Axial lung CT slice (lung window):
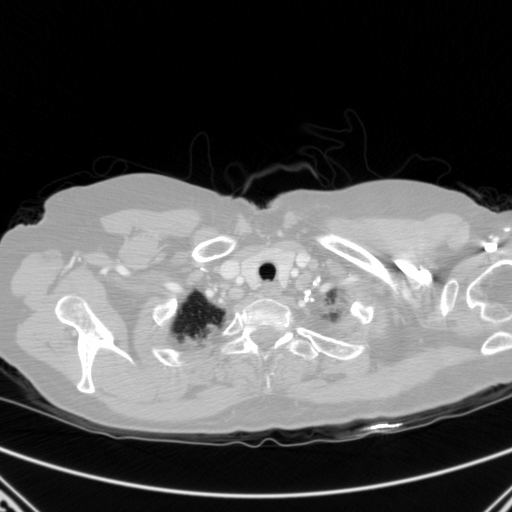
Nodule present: no